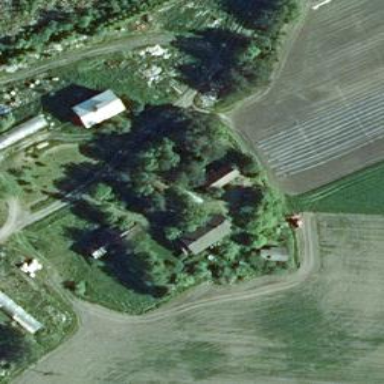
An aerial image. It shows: Farm.